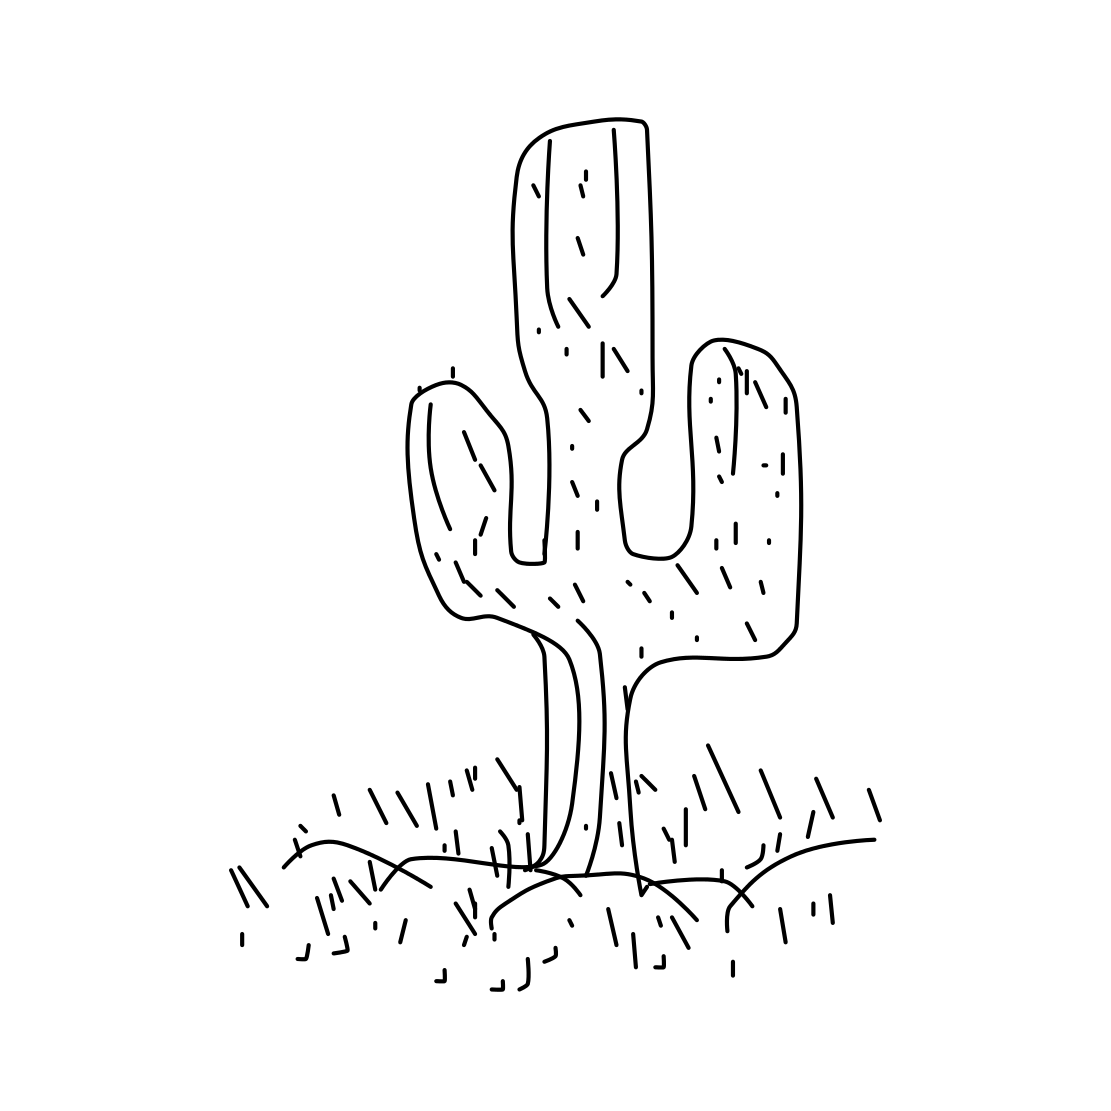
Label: cactus